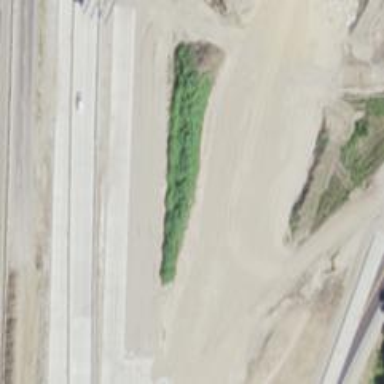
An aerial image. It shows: Motorway link.